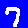
Digit: 7